Question:
Check mark represents the selected row at that time, left image is of iOS7 simulator and right is of iOS6 simulator.
The concern is 'UITableViewCellAccessoryDetailDisclosureButton in iOS7 has two parts, one part with right arrow accessory and other is the clickable "i" button rather than iOS6.'
Is it a standard behaviour or am I doing something wrong, if it is standard then what should be the correct way of handling UITableViewCellAccessoryDetailDisclosureButton in iOS7?
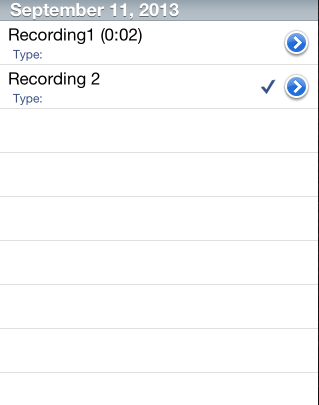
Answer: mahboudz is correct in that the behaviours are now differentiated.
If you set only the DetailButton then in iOS7 you will see the (i) as a tap-able accessory button. But in iOS6 you won't see anything. So popping a detail view using 'accessoryButtonTappedForRowWithIndexPath' using SDK7.0 doesn't work on an iOS6 device as no accessory gets displayed.
Using the reverse config has similar issues, but you would be using 'didSelectRowAtIndexPath' instead.
The work around I found was to apply a similar approach to the dealing with the extendedLayouts in iOS7.
'''
if ([[[UIDevice currentDevice] systemVersion] floatValue] >= 7) {
cell.accessoryType = UITableViewCellAccessoryDetailButton;
} else {
cell.accessoryType = UITableViewCellAccessoryDetailDisclosureButton;
}
'''
So in iOS7 I use the DetailButton only and in pre-iOS7 versions I use the 'DetailDiscloureButton'.